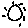
Label: sun